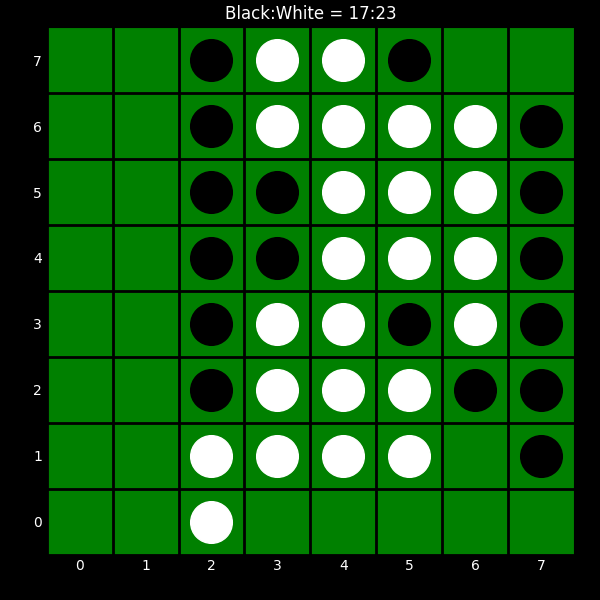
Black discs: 17
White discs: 23